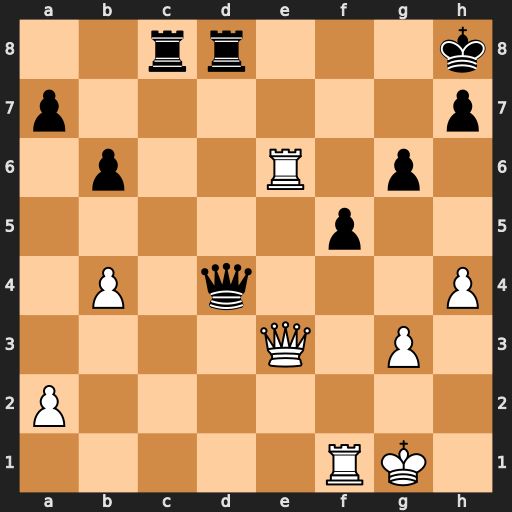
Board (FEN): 2rr3k/p6p/1p2R1p1/5p2/1P1q3P/4Q1P1/P7/5RK1
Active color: w
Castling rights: -
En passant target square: -
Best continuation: Re8+ Kg7 Qxd4+ Rxd4 Rxc8